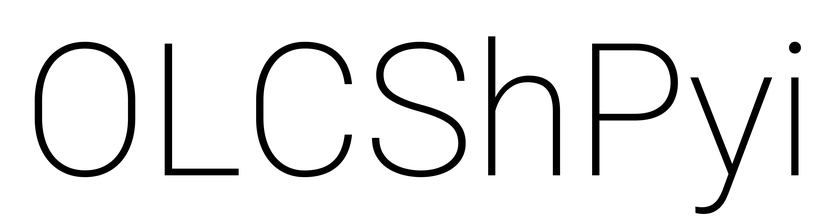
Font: Roboto_ExtraLight